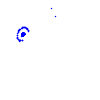
Particle: pion